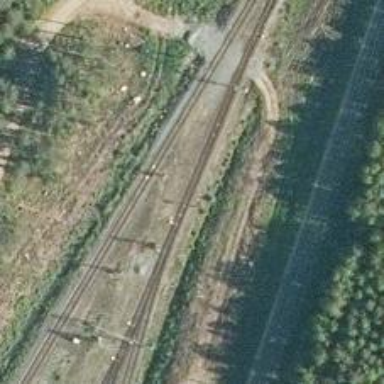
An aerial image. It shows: Railway signal.